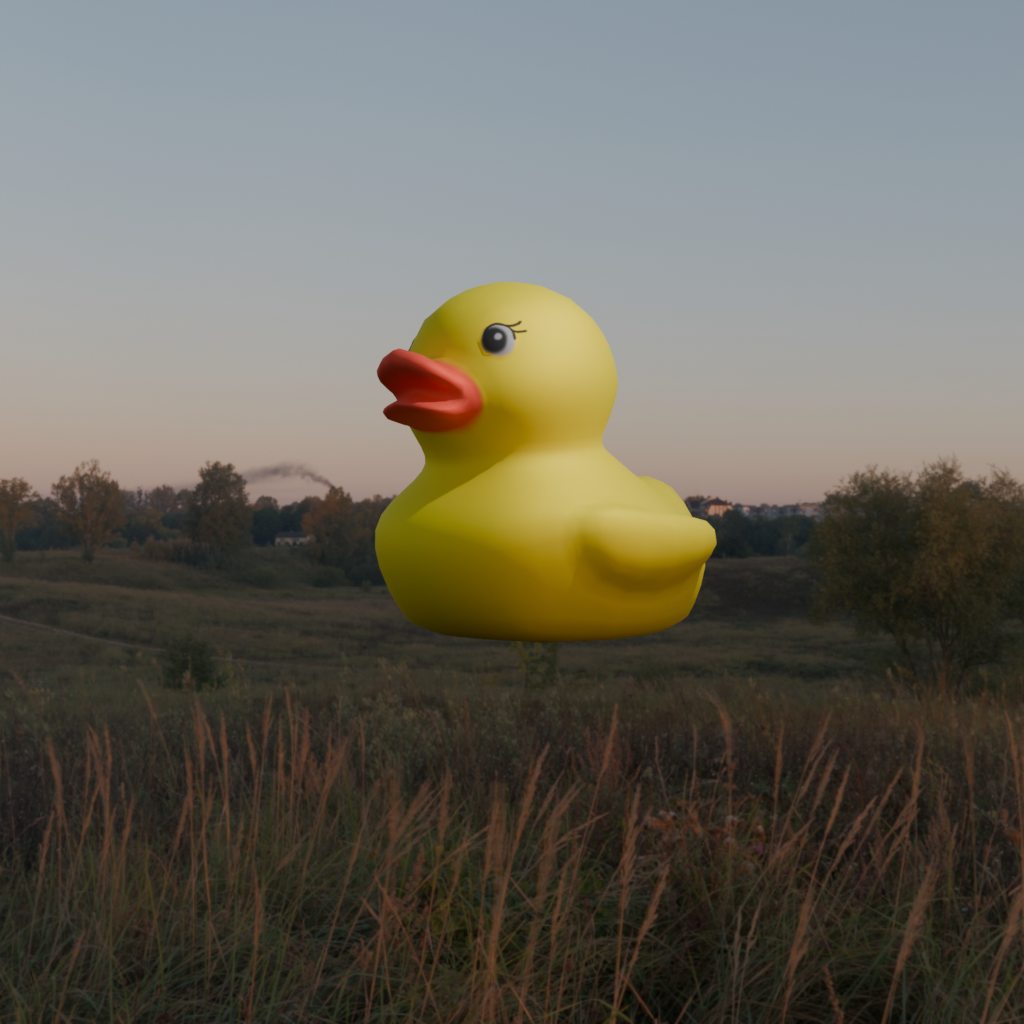
an image of a yellow rubber duck seen from <front_left> in a meadow at dawn with paths through the vegetation.